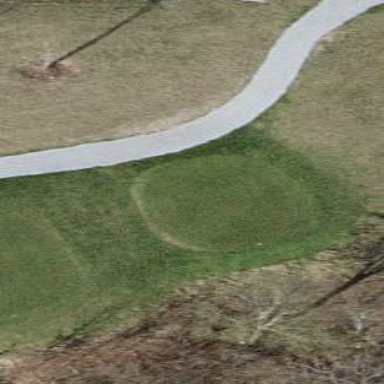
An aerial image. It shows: Grassy area designated as golf tee.